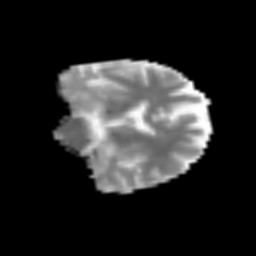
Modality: MD
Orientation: coronal
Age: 71
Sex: female
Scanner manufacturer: siemens
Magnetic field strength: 3 T
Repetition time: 3.2 s
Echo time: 0.081 s